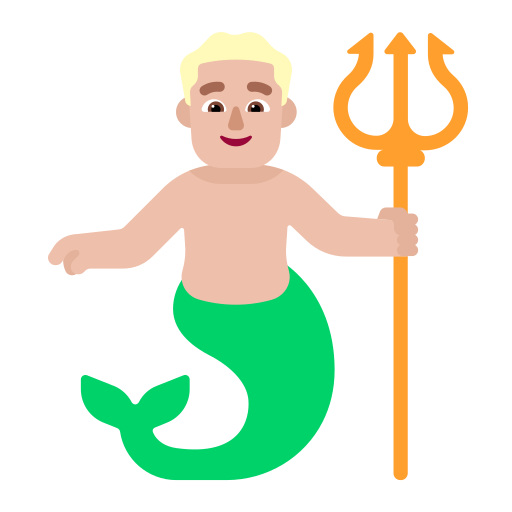
man merpeople flat  light